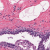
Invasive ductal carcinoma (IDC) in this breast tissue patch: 0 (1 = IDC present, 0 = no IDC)